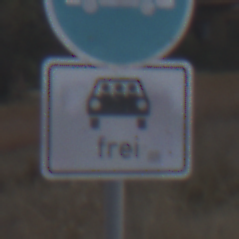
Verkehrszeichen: MehrfachbesetzePersonenkraftwagenFrei
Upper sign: Busssonderstreifen
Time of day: SunriseSunset
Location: Outdoor (Suburban)
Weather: Clear
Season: NotSpecified
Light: Natural